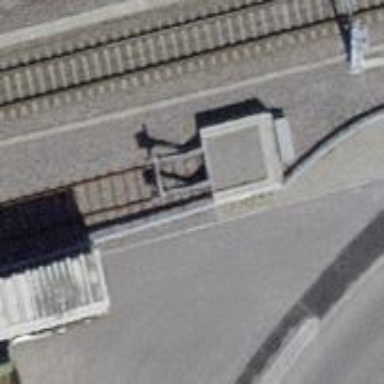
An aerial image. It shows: Railway buffer stop.